Question:
I have an image I am trying to force to standard 8.5 x 11 for printing. Because of how it is rendered, I could figure out a way to get img src="" to work and all of the php functions I found blew out the memory when getting even close.
'''
<?php
$image = imagecreatefrompng('/var/www/localhost/htdocs/contactdb/2.png');
header('Content-type: image/png');
$black = imagecolorallocate($image, 0, 0, 0);
$font_path = '/var/www/localhost/htdocs/contactdb/arial.ttf';
$text = "This is a message!";
imagettftext($image, 100, 0, 275, 800, $black, $font_path, $text);
imagepng($image);
imagedestroy($image);
?>
'''
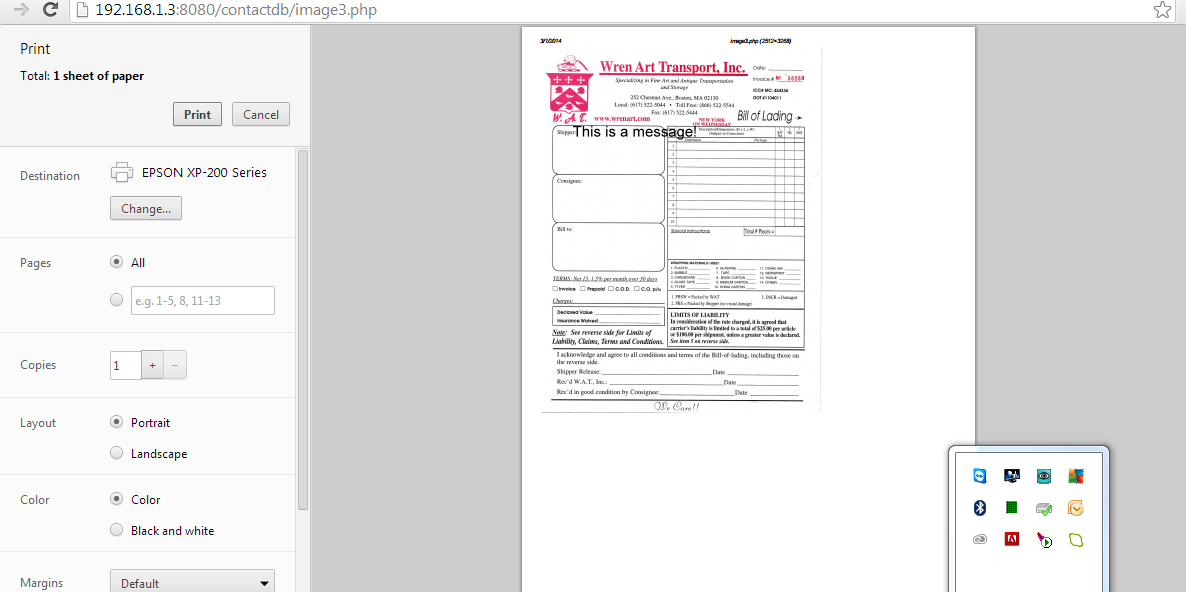
Answer: If you want to resize your image on printing you can create a print.css. Include it in your html page with:
'''
<link rel="stylesheet" href="print.css" screen="print">
'''
..and then add your style property for the image that you want to be resized in print.css
'''
img.yourimage
{
width: newwidth;
height: newheight;
}
'''